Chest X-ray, PA view. Patient: 19 years old, sex F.
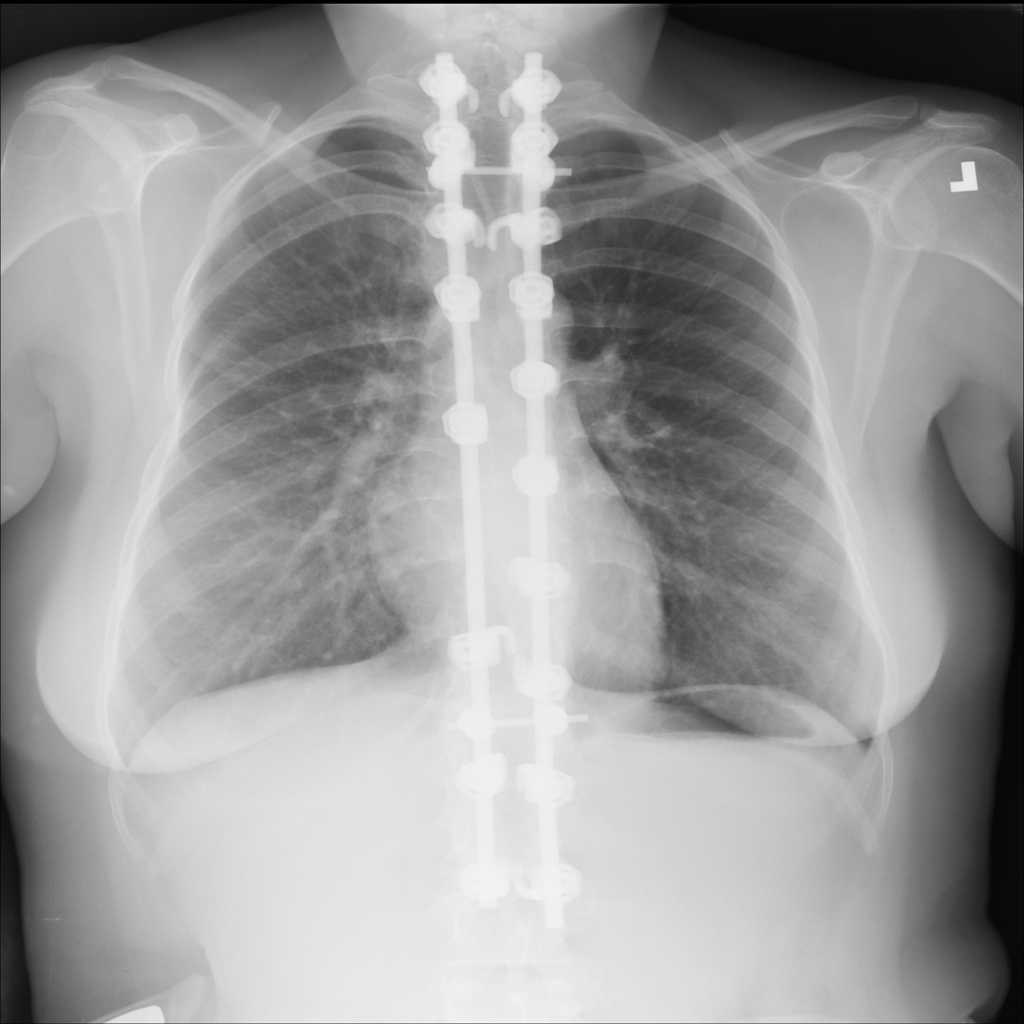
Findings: No Finding